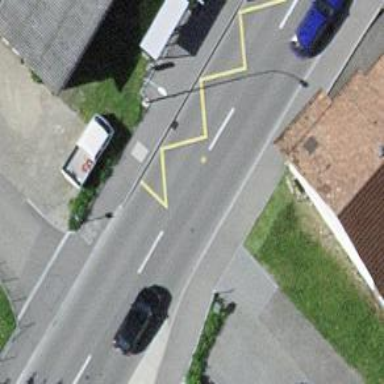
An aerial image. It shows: Bus stop with platform for public transport.